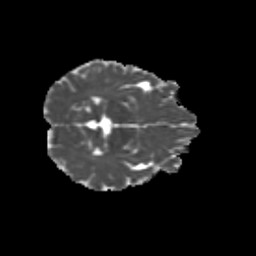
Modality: MD
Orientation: axial
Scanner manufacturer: siemens
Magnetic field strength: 3 T
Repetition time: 9.2 s
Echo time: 0.084 s